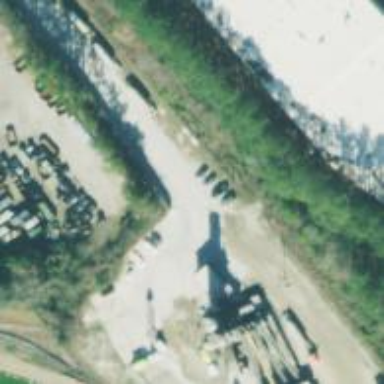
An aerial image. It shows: Abandoned railway siding.